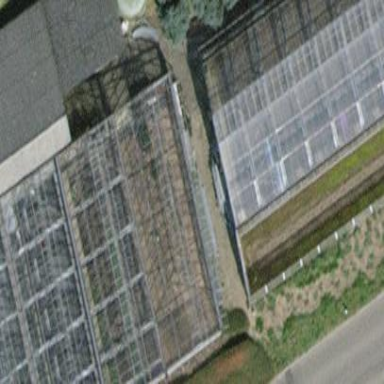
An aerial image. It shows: Greenhouse.